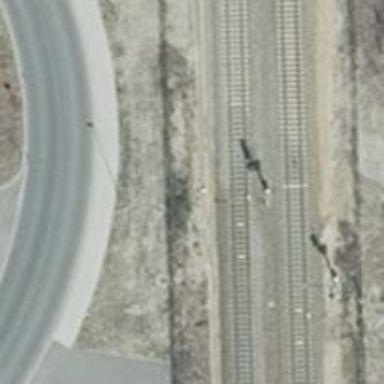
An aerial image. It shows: Railway signal with block marker.